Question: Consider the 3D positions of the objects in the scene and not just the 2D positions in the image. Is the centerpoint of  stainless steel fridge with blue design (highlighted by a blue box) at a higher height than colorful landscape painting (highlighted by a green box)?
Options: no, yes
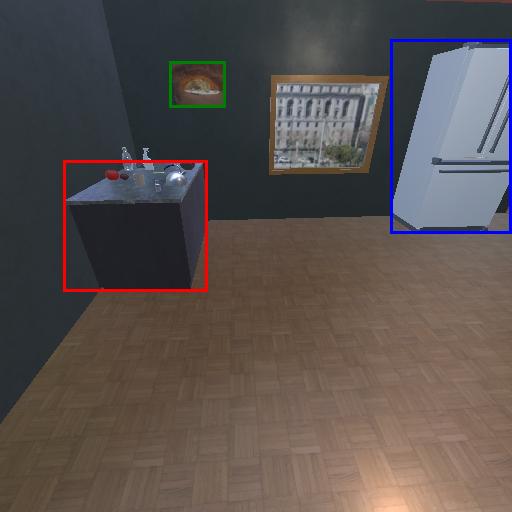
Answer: no